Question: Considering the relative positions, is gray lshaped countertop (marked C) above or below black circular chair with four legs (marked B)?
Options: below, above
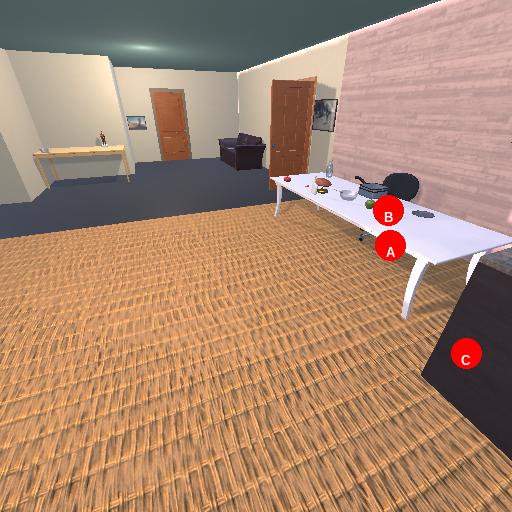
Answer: below